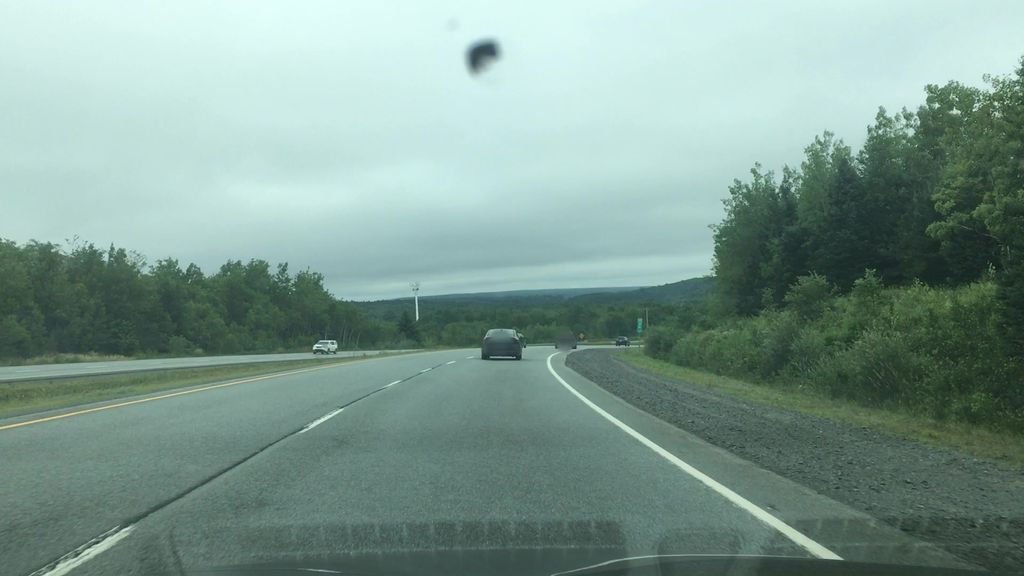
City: halifax